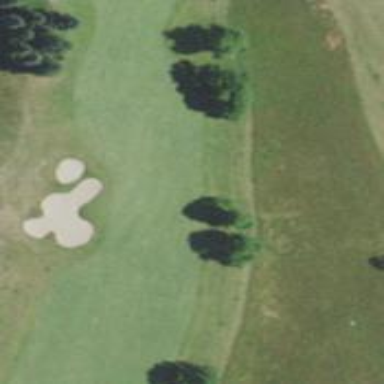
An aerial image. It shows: Golf fairway surrounded by grass.